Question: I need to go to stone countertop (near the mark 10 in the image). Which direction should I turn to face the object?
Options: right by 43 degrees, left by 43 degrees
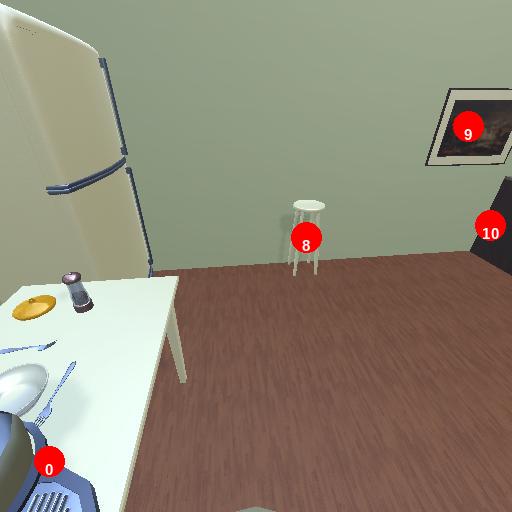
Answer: right by 43 degrees